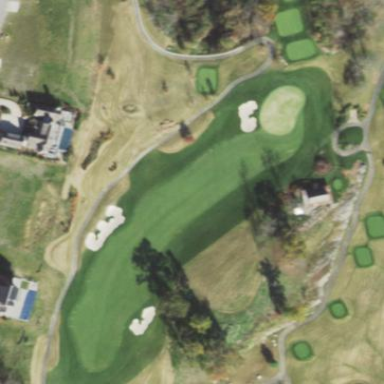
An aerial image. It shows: Grassy area designated as golf fairway.